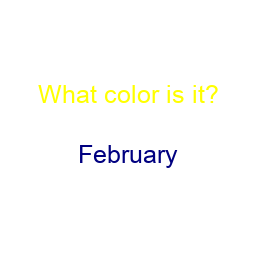
Color: navy
Background color: white
Question text color: yellow